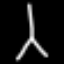
Label: The Eiffel Tower